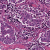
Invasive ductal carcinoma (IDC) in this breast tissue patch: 1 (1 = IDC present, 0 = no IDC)